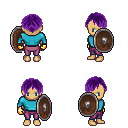
a pixel art fantasy rpg character, female body template, human, tanned skin, teal long-sleeve shirt, magenta pants, purple parted hairstyle, gold gloves, shield, four views (front, back, left, right), 2x2 character sprite sheet, small pixel art, hard edges, no anti-aliasing